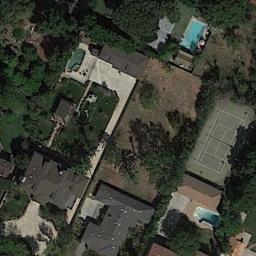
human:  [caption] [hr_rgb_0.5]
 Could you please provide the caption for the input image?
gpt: The tennis court is next to some buildings and trees .

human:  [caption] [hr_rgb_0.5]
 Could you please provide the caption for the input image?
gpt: There are many buildings of different shapes beside the tennis courts .

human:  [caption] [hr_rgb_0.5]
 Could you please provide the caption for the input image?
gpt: There is a tennis court on the vacant lot .

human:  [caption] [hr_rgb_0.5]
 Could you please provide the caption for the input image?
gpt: Tennis court and swimming pool in the middle of a residential area surrounded by trees .

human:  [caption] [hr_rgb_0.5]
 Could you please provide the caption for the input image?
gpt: There are some green trees and buildings beside the tennis court .